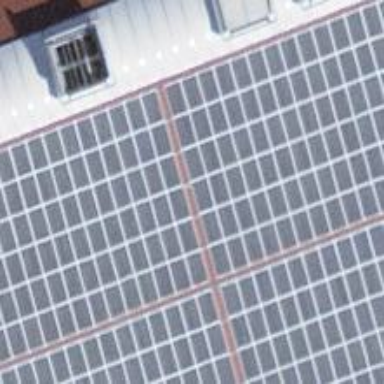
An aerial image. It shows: Solar power generator with photovoltaic panels.